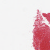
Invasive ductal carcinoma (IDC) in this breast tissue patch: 0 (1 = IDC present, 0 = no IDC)